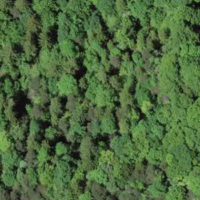
EUNIS habitat code: 44
Species observed at this site:
Sciurus vulgaris
Petasites albus